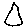
Label: triangle